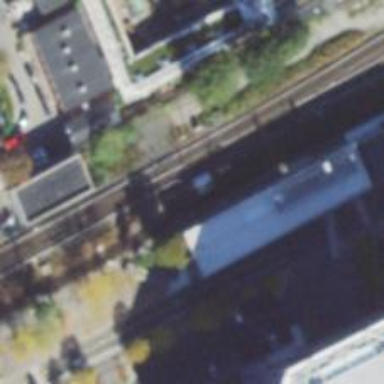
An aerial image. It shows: Electrified railway with rail tracks.